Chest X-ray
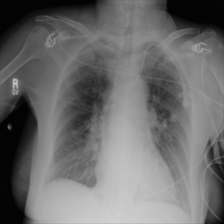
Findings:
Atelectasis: negative
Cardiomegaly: negative
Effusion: negative
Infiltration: negative
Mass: negative
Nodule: negative
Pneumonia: negative
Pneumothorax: negative
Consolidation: negative
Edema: negative
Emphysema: negative
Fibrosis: negative
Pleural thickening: negative
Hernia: negative